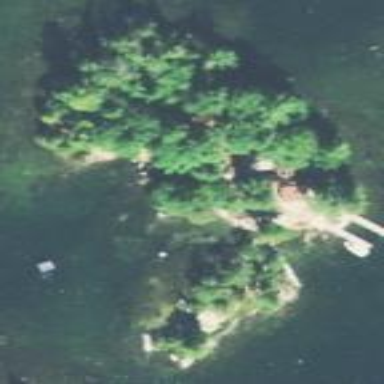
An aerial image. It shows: Islet.